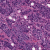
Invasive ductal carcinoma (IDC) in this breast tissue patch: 1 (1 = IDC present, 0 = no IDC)